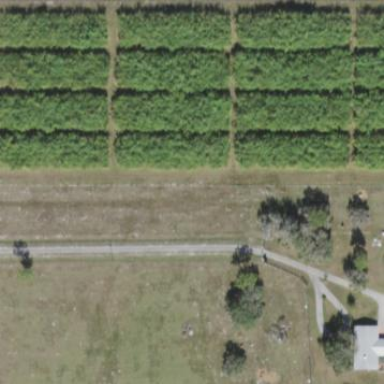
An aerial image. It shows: Plant nursery specializing in trees.